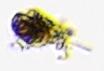
Label: Detritus